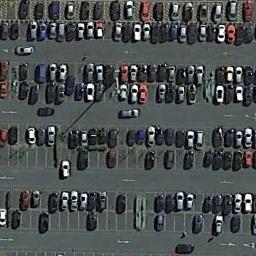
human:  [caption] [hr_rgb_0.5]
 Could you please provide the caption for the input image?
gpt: The parking lot is full of cars .

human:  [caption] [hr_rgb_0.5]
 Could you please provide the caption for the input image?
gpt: Eighty percent of the parking spaces in the parking lot are occupied .

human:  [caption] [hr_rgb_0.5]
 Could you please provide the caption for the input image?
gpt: The parking lot has some cars arranged neatly in lines but some parking spaces are still empty .

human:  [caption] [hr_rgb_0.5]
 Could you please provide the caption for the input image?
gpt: There are many different colored cars in the parking lot .

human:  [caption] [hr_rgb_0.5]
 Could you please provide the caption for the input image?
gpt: There are many cars and some empty space on the parking lot .